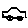
Label: car